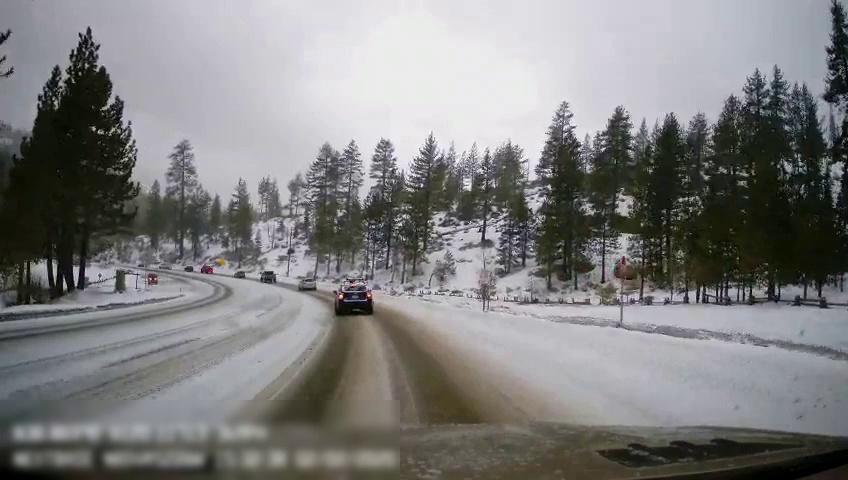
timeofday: Day
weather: Snowy
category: Drivable Space
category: Vehicles | Car
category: Vehicles | Truck
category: Vehicles | Car